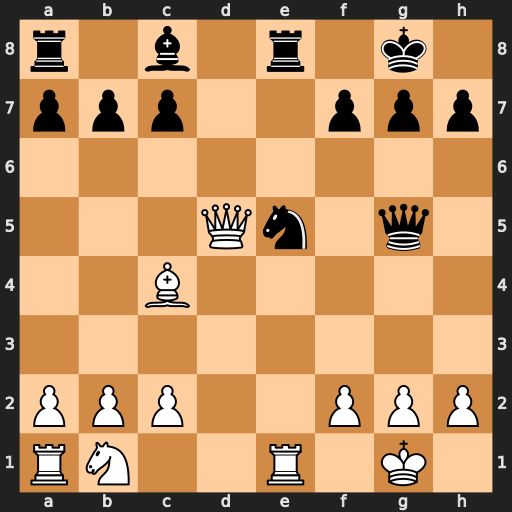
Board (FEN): r1b1r1k1/ppp2ppp/8/3Qn1q1/2B5/8/PPP2PPP/RN2R1K1
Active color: w
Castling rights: -
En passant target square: -
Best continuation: Qxf7+ Nxf7 Rxe8#